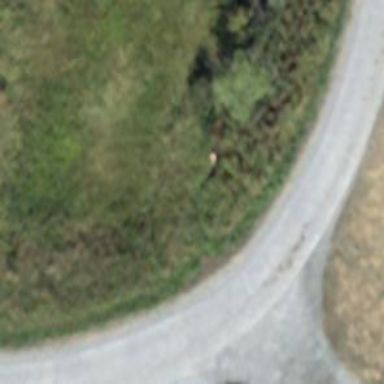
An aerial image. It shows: Culvert tunnel.